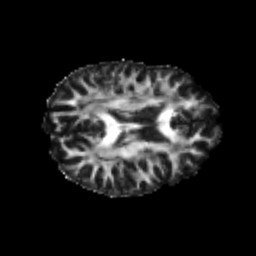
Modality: FA
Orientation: axial
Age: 24
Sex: female
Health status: healthy
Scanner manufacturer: philips
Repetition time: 7.387 s
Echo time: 0.08599 s